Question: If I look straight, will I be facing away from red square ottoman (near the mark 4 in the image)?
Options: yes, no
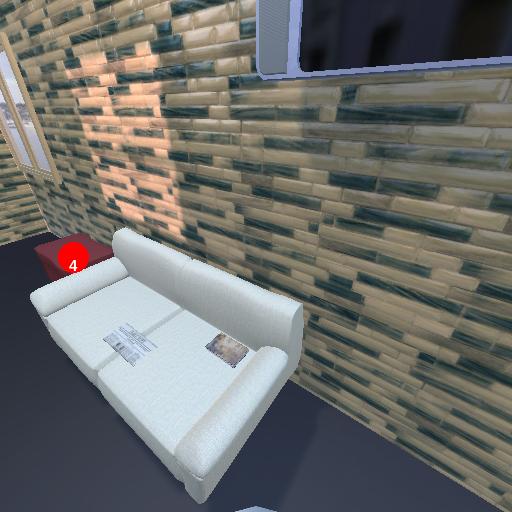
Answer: yes